Question: I am trying to start my angular app using 'grunt serve' command
but I am getting Fatal error: spawn cmd ENOENT.
I used following commands to generate my Angular App
'''
npm install -g yo grunt-cli bower
npm install -g generator-angular
yo angular
npm install
bower install
'''
then i used 'grunt serve' command to start my app
but its not working.
System Info:
OS: Windows 7 64 bit
npm version : 2.11.3
please help me, I gone through all the grunt documentation but no clue.
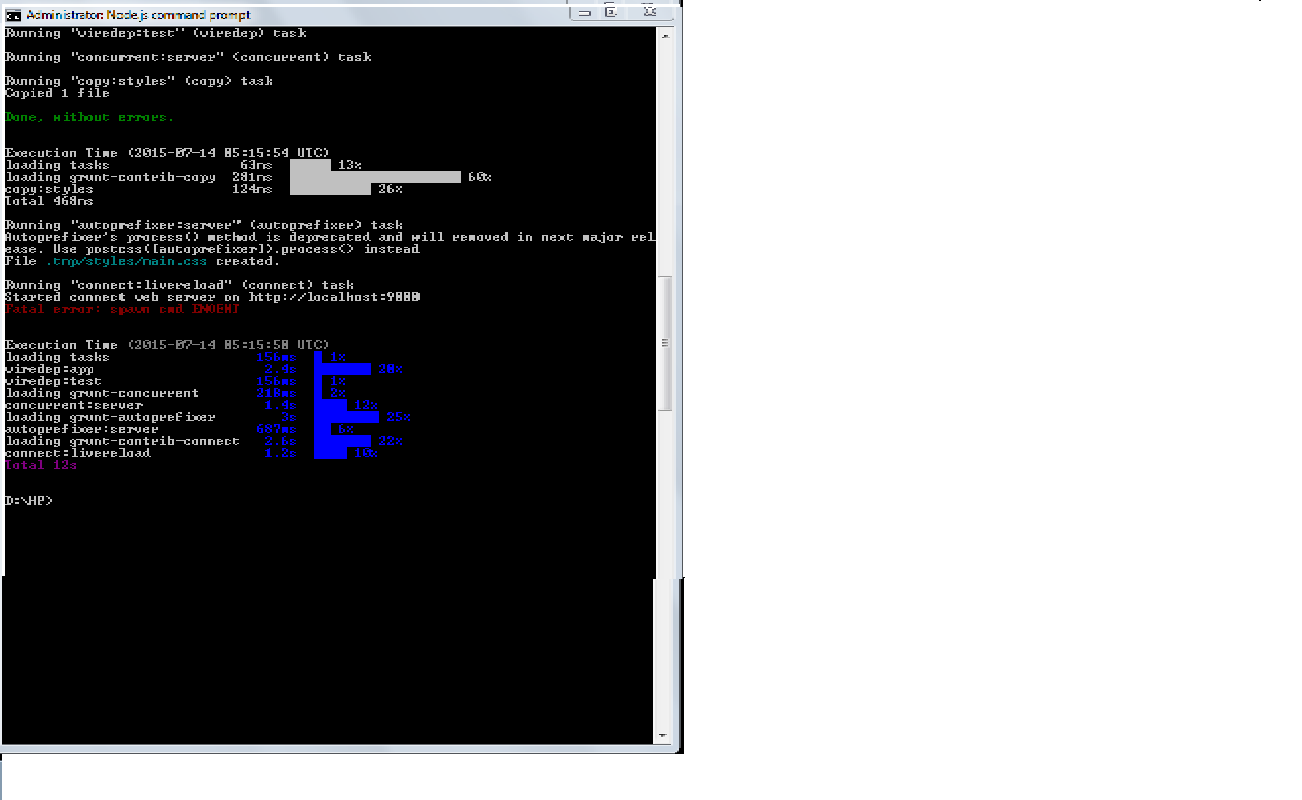
Answer: Try the following possible solutions:
- - - 'C:\Windows\System32\'